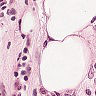
Metastatic tissue present: yes